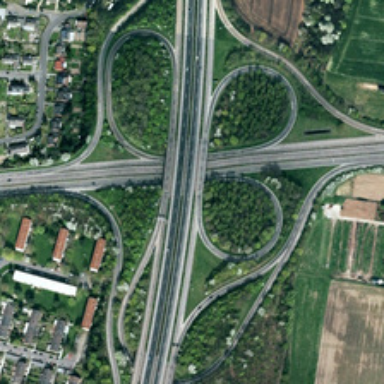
Many buildings are near a viaduct shaped three circle with many green trees .